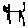
Label: cat